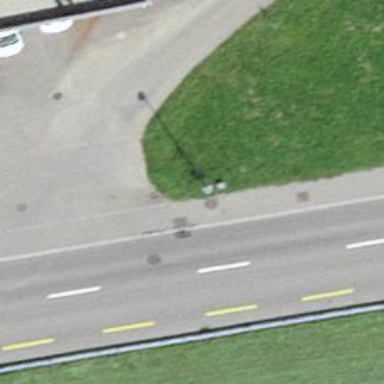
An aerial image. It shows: Bus stop with platform for public transport.